Question: Already added below code in AppDelegate.m but still not working in portrait.
'''
-(NSUInteger)supportedInterfaceOrientations {
return UIInterfaceOrientationMaskPortrait;
}
- (BOOL)shouldAutorotateToInterfaceOrientation:(UIInterfaceOrientation)interfaceOrientation
{
return UIInterfaceOrientationIsPortrait(interfaceOrientation);
}
'''
Here is Xcode summary page:

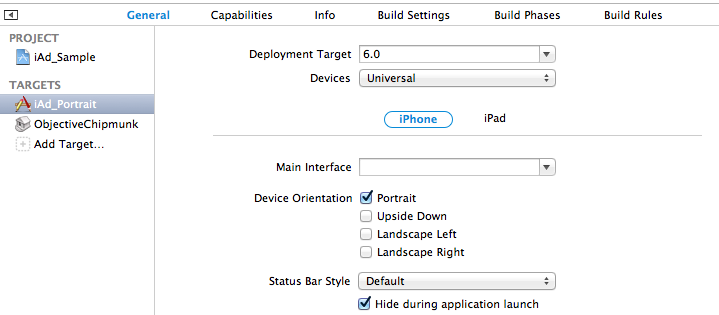
Answer: Got solution. We can set orientation in setupCocos2dWithOptions.
'''
-(BOOL)application:(UIApplication *)application didFinishLaunchingWithOptions:(NSDictionary *)launchOptions
{
[self setupCocos2dWithOptions:@{
CCSetupShowDebugStats: @(YES),
CCSetupScreenOrientation: CCScreenOrientationPortrait,
}];
return YES;
}
'''